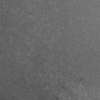
Label: not_dusty